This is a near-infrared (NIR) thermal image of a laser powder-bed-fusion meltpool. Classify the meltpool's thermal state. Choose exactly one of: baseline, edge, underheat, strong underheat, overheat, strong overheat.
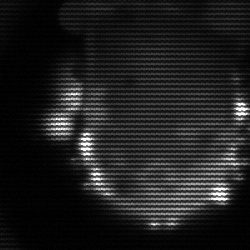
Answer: baseline